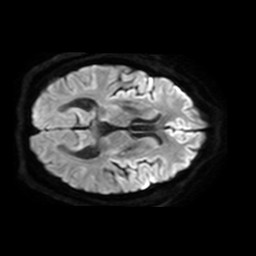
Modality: TRACE
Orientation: axial
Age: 37
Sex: male
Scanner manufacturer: philips
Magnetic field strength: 3 T
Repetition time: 3.08 s
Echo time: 0.076 s